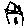
Label: house